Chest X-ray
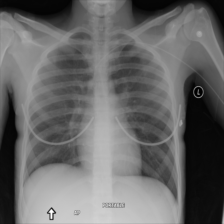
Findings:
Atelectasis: negative
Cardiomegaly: negative
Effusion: negative
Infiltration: negative
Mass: negative
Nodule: negative
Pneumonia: negative
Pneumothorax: negative
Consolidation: negative
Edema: negative
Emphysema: negative
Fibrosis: negative
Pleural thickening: negative
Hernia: negative